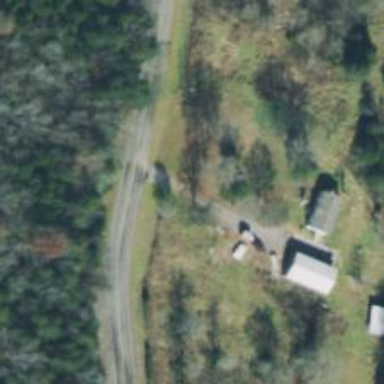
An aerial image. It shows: Driveway.